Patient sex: F
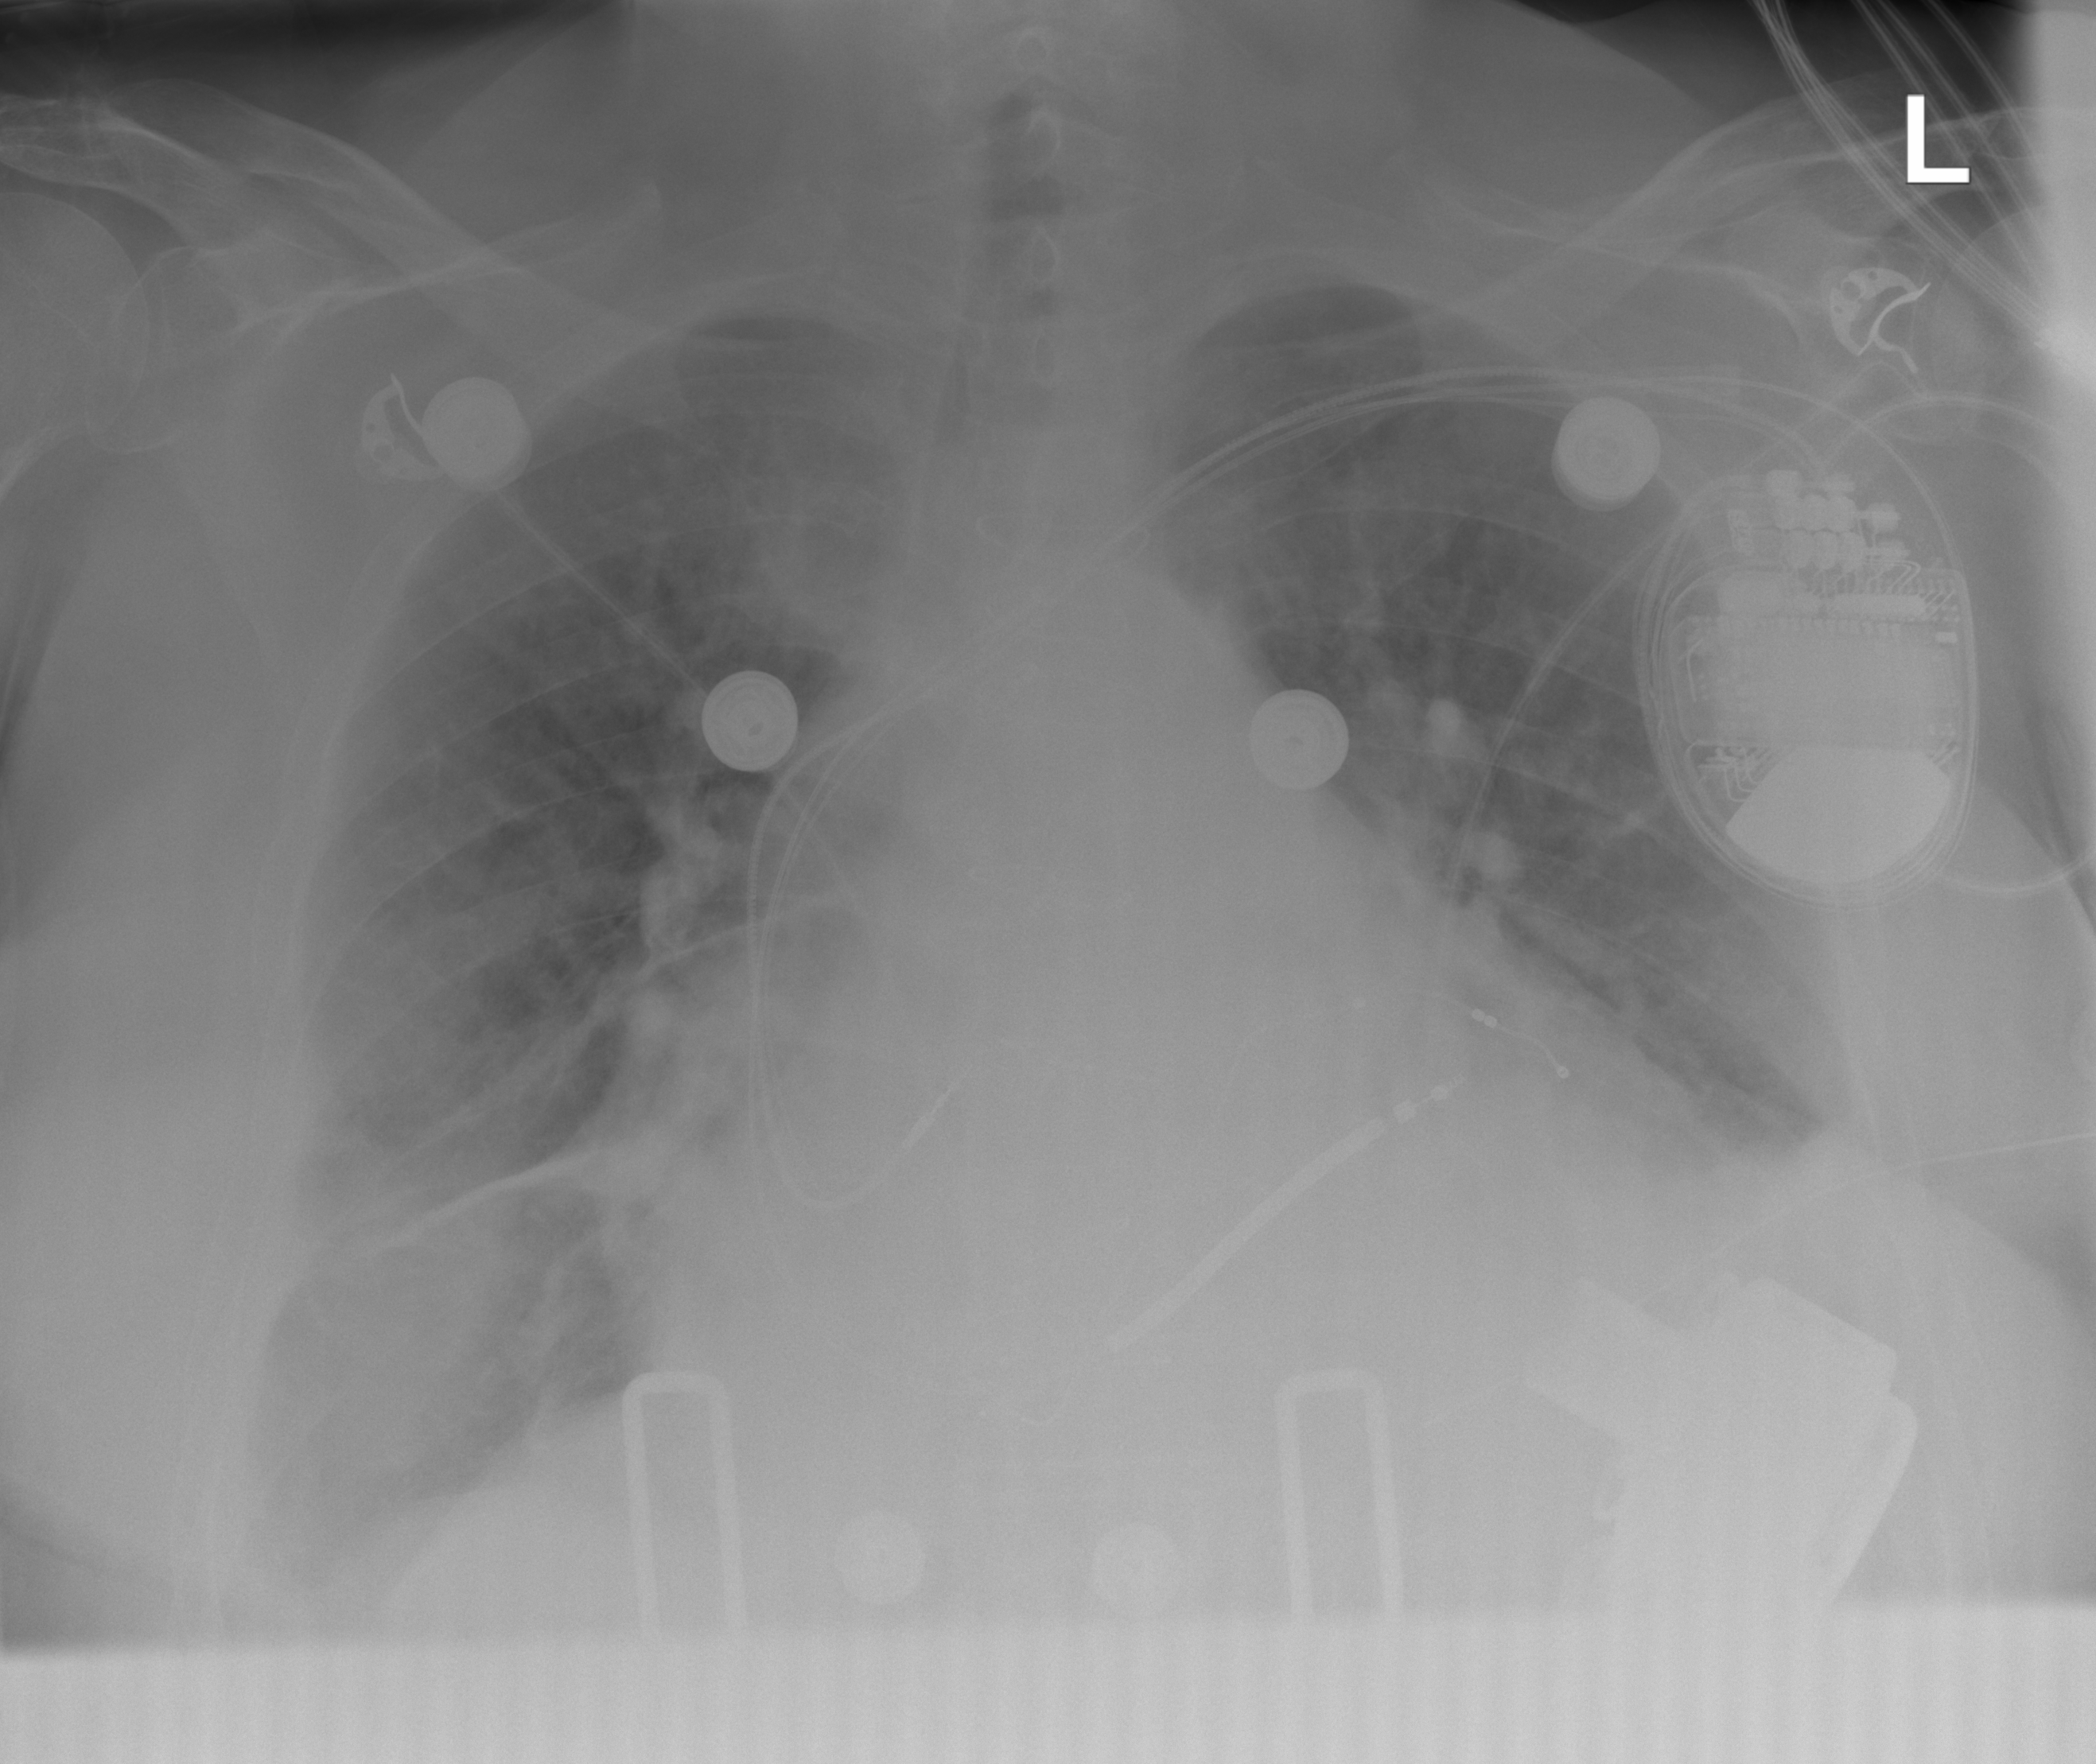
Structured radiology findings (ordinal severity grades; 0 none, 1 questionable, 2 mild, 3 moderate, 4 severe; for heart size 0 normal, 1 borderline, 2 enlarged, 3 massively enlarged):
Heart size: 3
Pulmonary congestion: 2
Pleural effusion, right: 0
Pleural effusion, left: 0
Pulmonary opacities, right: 2
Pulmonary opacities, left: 2
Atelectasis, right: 2
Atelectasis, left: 2